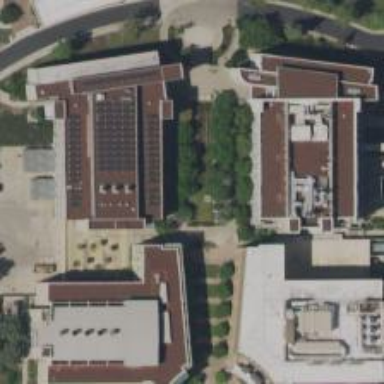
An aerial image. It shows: View of university building.